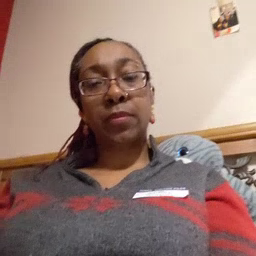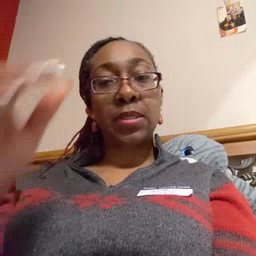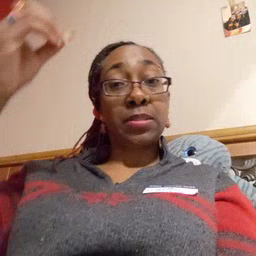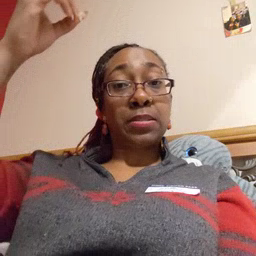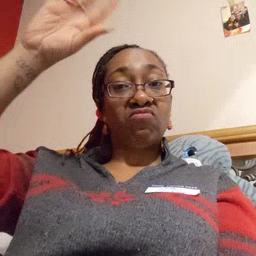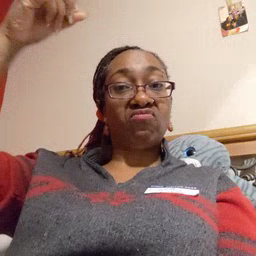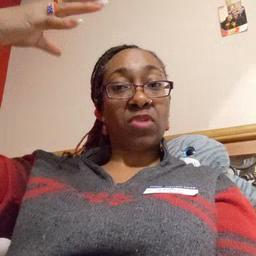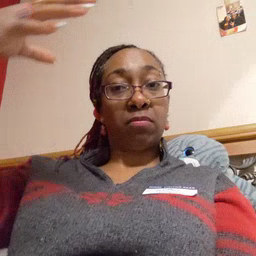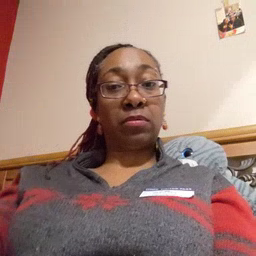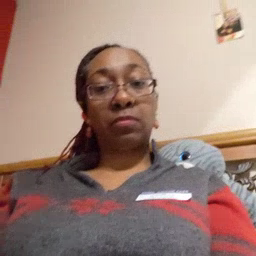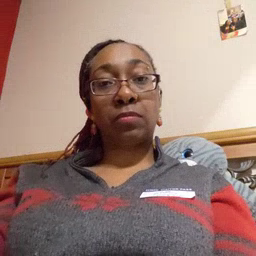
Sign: sun